Field crop: maize
Growth stage: 2
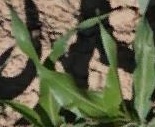
Species: maize